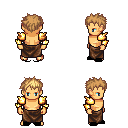
a pixel art fantasy rpg character, male body template, human, tanned skin, gold arm armor, robe skirt, light blonde bedhead hairstyle, black slippers, four views (front, back, left, right), 2x2 character sprite sheet, small pixel art, hard edges, no anti-aliasing